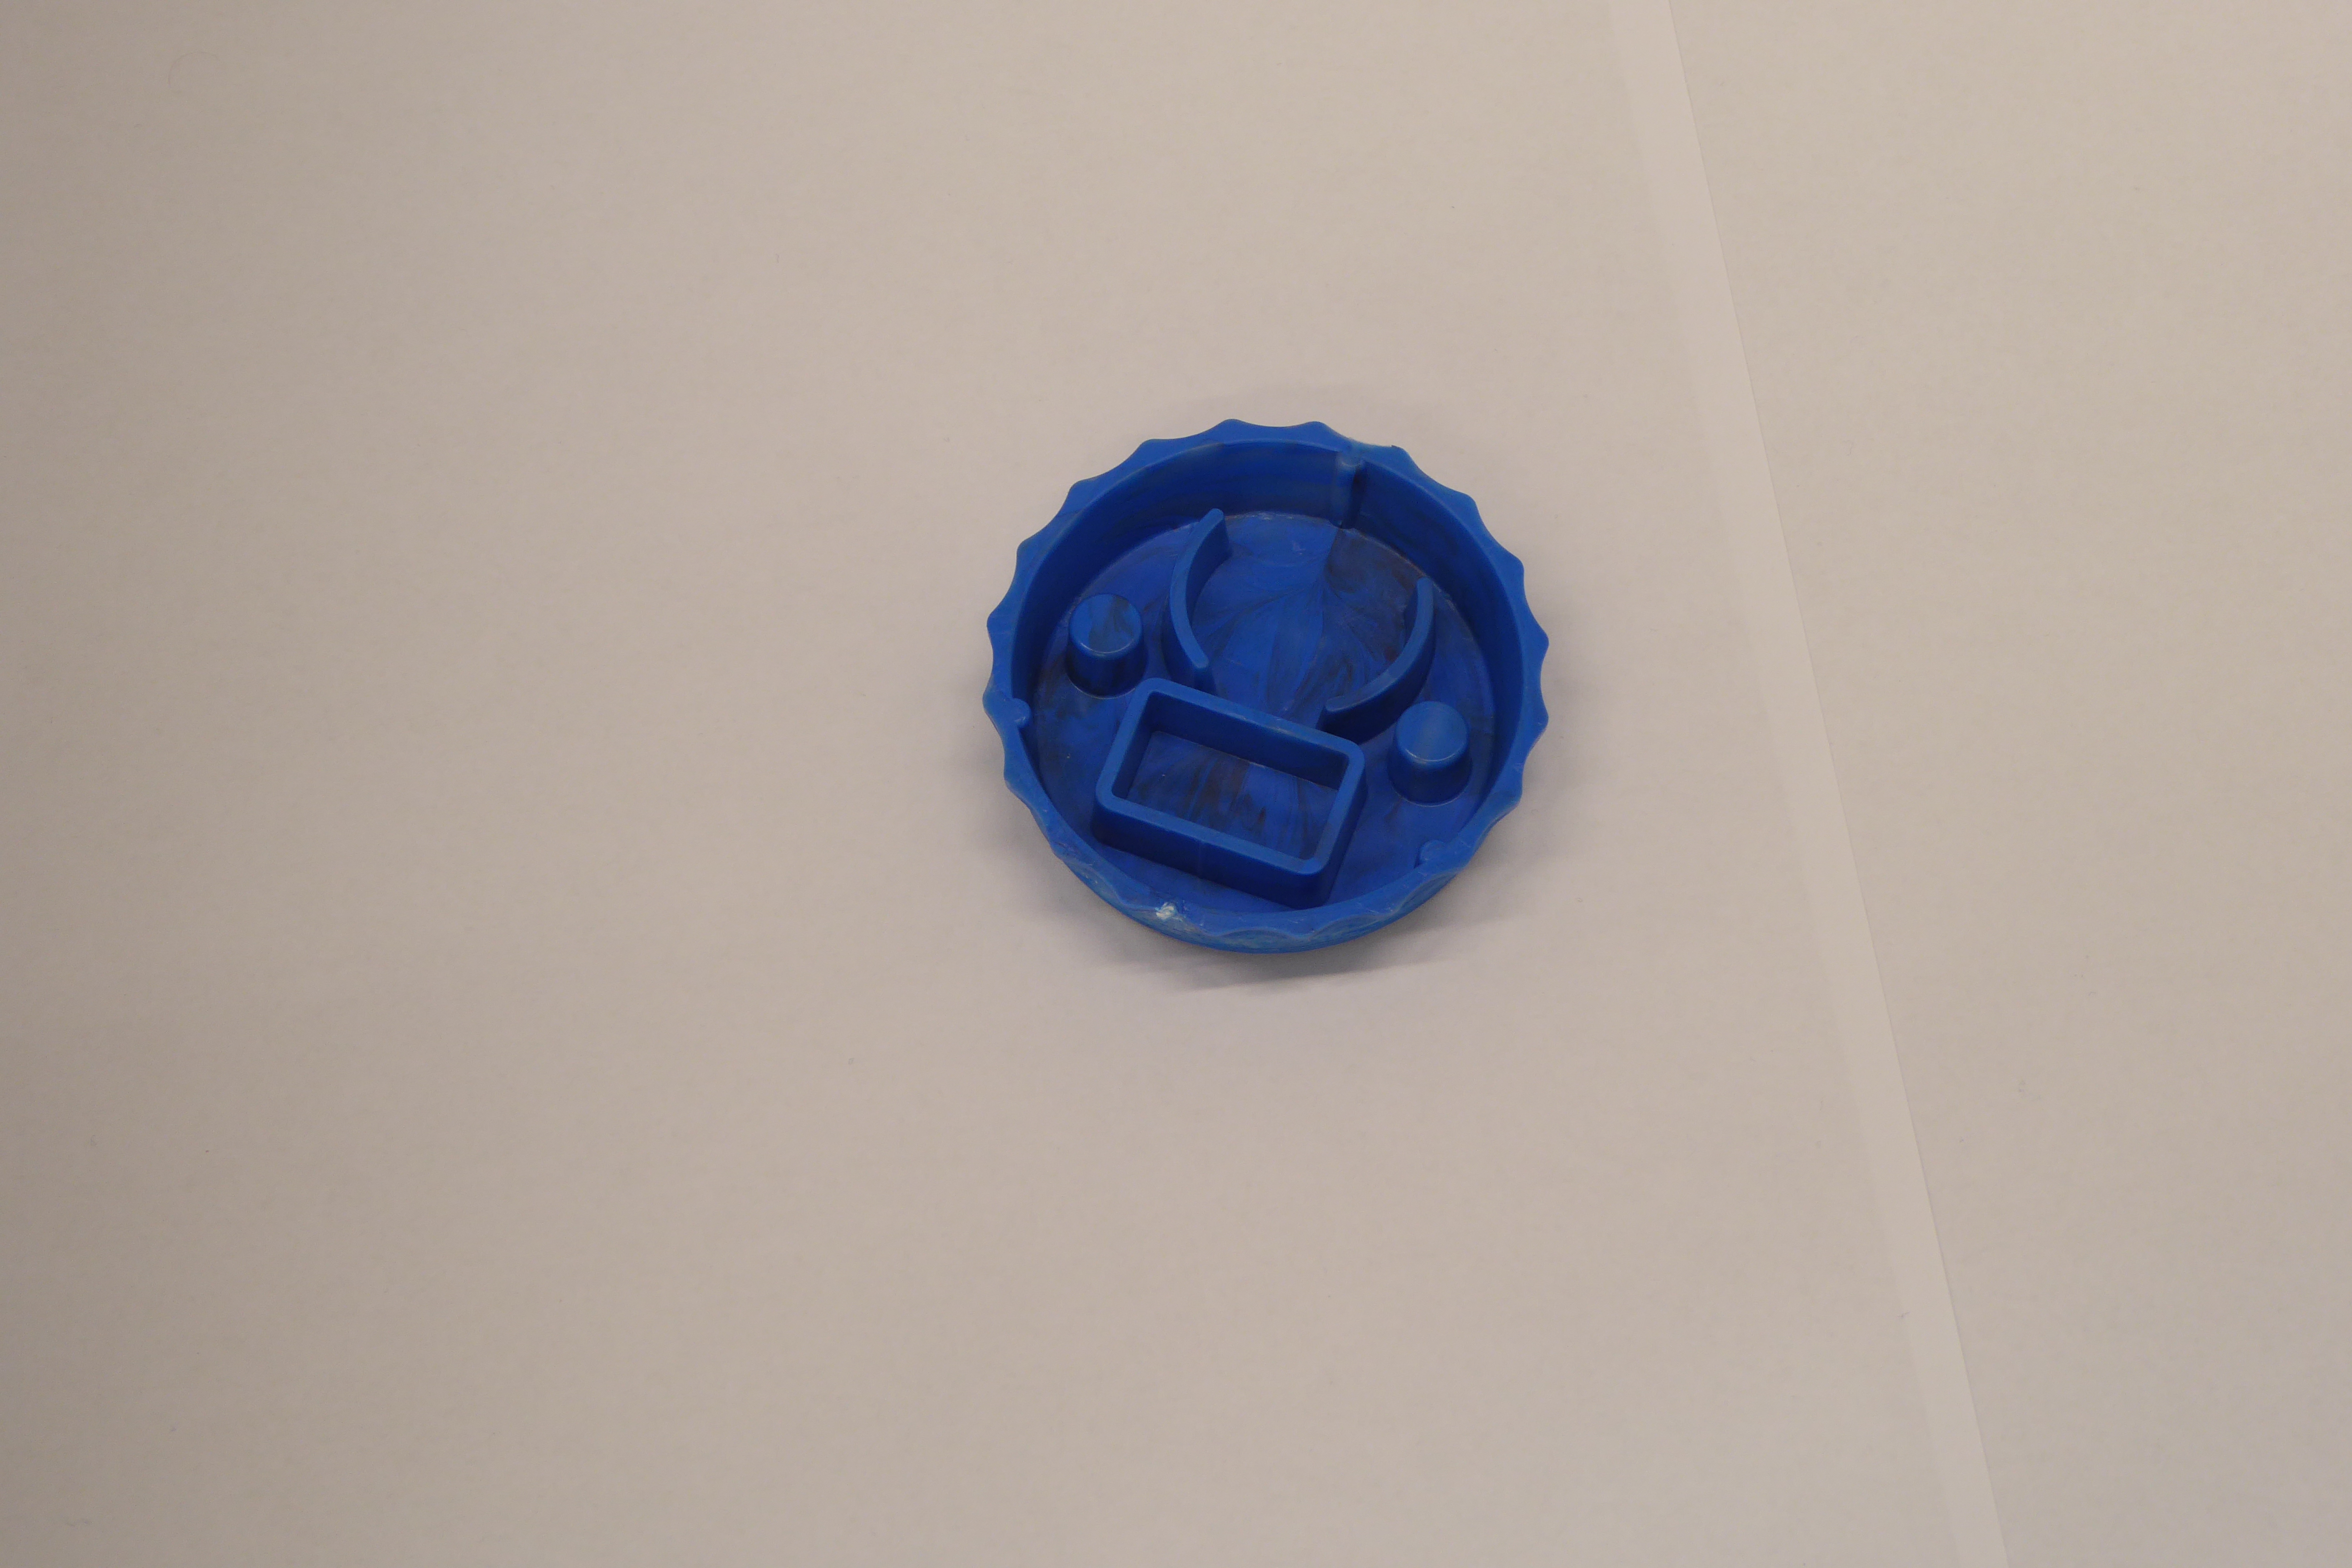
Label: Bottle Opener - Cover